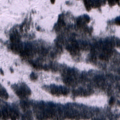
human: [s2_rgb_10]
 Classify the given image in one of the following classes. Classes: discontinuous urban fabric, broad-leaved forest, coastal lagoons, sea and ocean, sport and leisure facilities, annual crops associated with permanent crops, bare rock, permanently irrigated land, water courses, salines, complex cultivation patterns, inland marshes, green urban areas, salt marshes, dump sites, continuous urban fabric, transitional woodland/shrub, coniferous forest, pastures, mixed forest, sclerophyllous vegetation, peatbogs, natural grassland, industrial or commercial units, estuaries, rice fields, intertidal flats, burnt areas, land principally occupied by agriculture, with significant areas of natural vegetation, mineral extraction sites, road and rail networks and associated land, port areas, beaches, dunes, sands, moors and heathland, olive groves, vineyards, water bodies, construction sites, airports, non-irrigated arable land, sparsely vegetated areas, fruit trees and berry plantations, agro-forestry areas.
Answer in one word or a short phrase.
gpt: coniferous forest, peatbogs